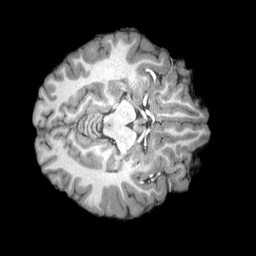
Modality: T1w
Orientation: axial
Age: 22
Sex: female